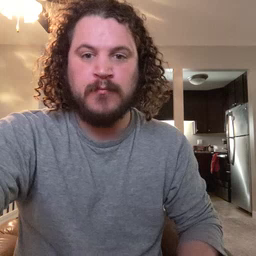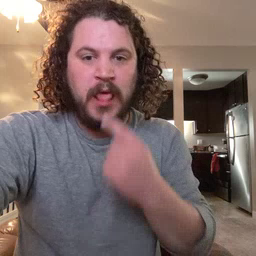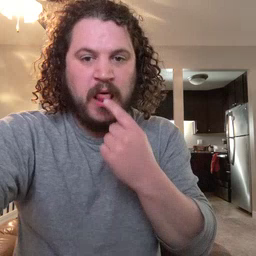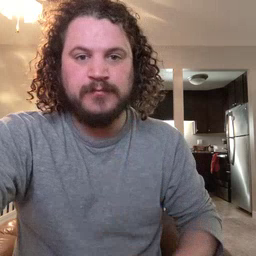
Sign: tongue